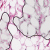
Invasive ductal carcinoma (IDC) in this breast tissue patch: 0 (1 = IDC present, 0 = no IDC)